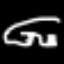
Label: frog